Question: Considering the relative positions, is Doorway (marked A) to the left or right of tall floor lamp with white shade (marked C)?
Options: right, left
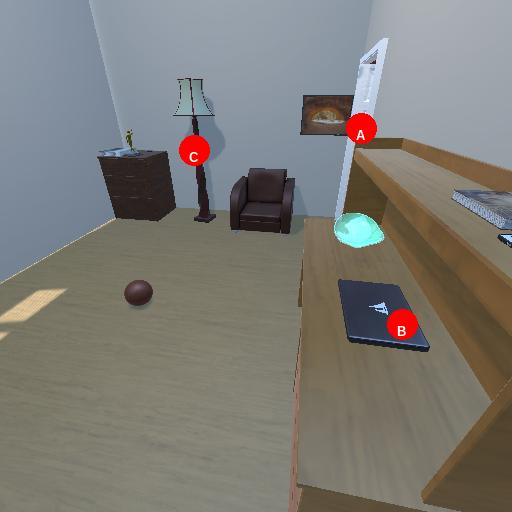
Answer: right